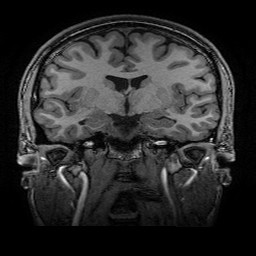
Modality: T1w
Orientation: sagittal
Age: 22
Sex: male
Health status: healthy
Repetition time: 2.53 s
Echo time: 0.0034 s